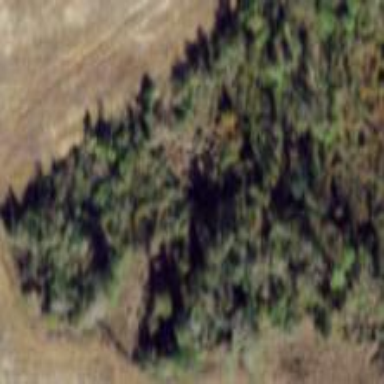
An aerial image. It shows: Mixed woodland with various types of leaves.